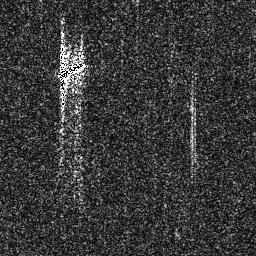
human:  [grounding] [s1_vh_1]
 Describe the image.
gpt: In the satellite image, there is  <ref>1 medium ship </ref> <box>[[21, 21, 33, 33, 0]]</box> located at top left.